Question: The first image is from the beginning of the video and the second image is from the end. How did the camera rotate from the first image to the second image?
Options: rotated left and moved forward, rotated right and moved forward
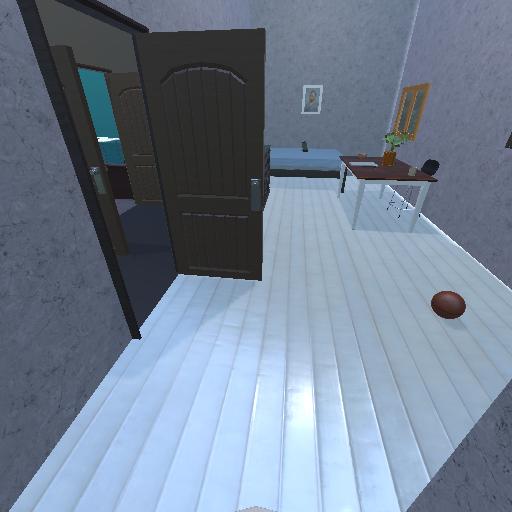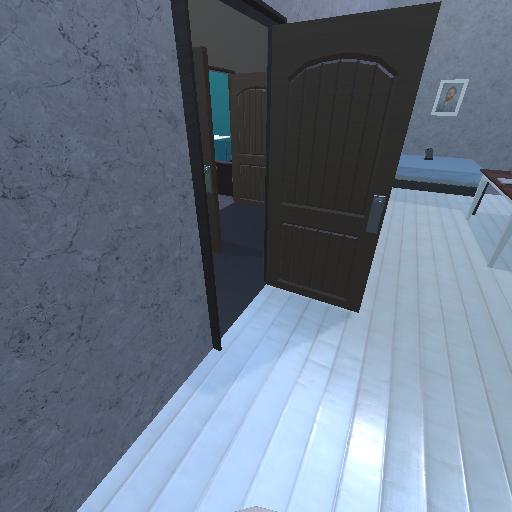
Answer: rotated left and moved forward